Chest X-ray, PA view. Patient: 66 years old, sex M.
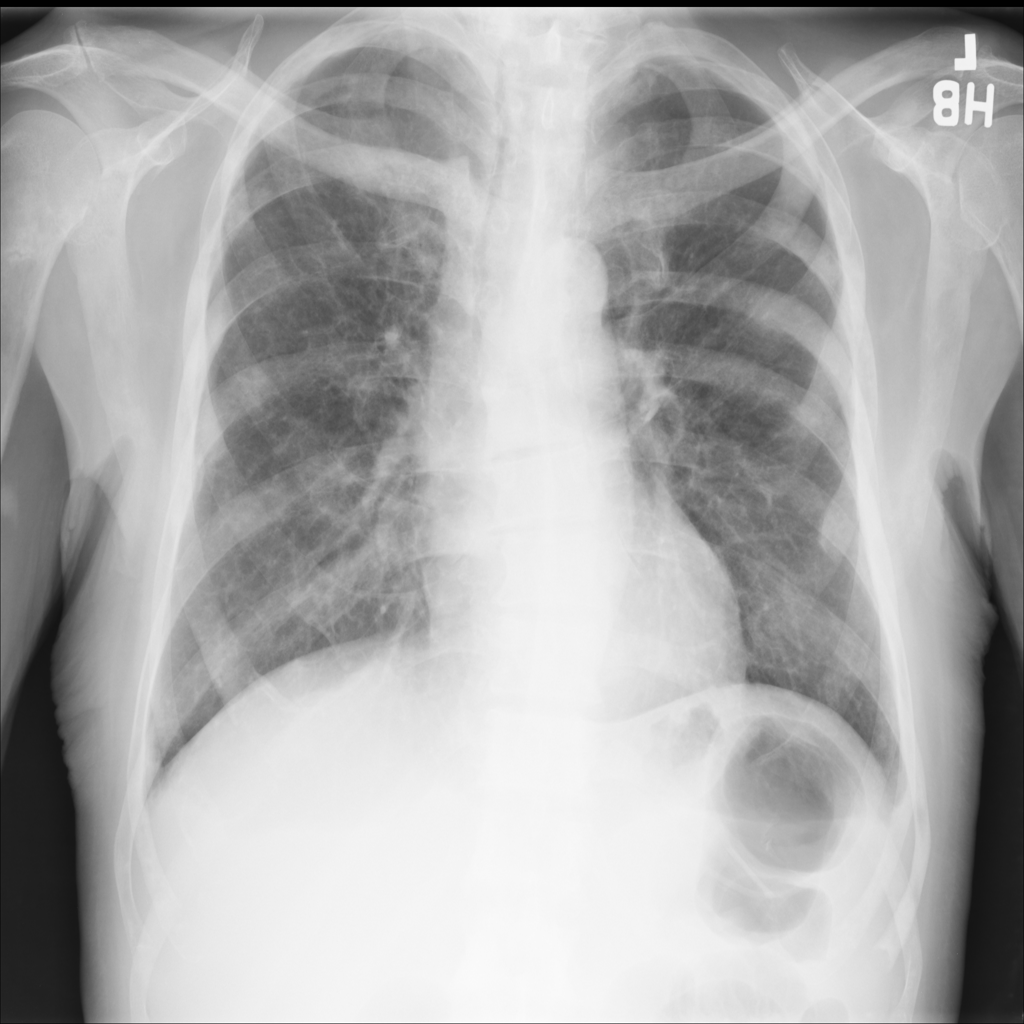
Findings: Effusion